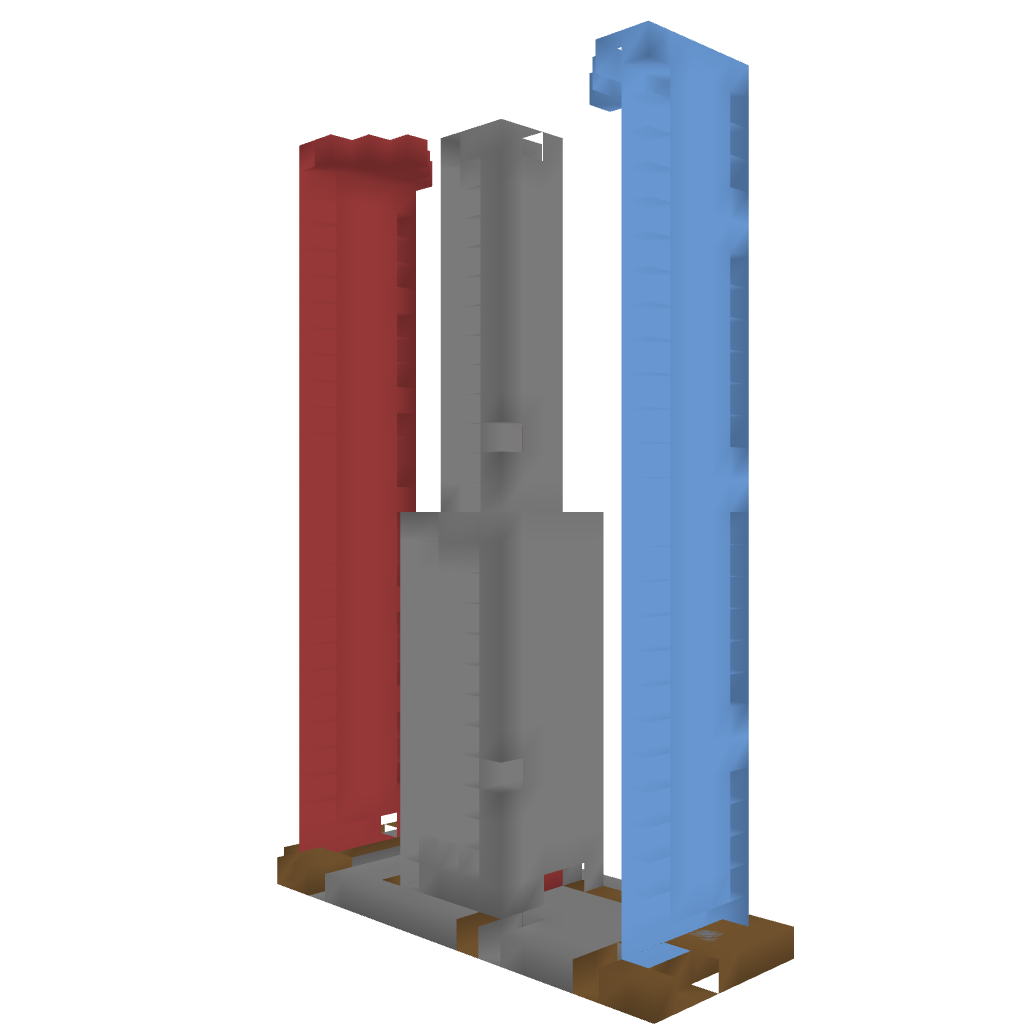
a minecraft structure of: Modern Style Fountain/ town square bad low quality